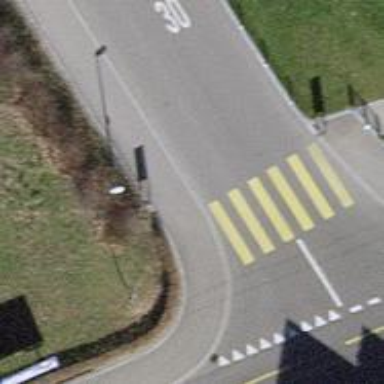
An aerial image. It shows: Kerb barrier.